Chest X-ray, AP view. Patient: 59 years old, sex M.
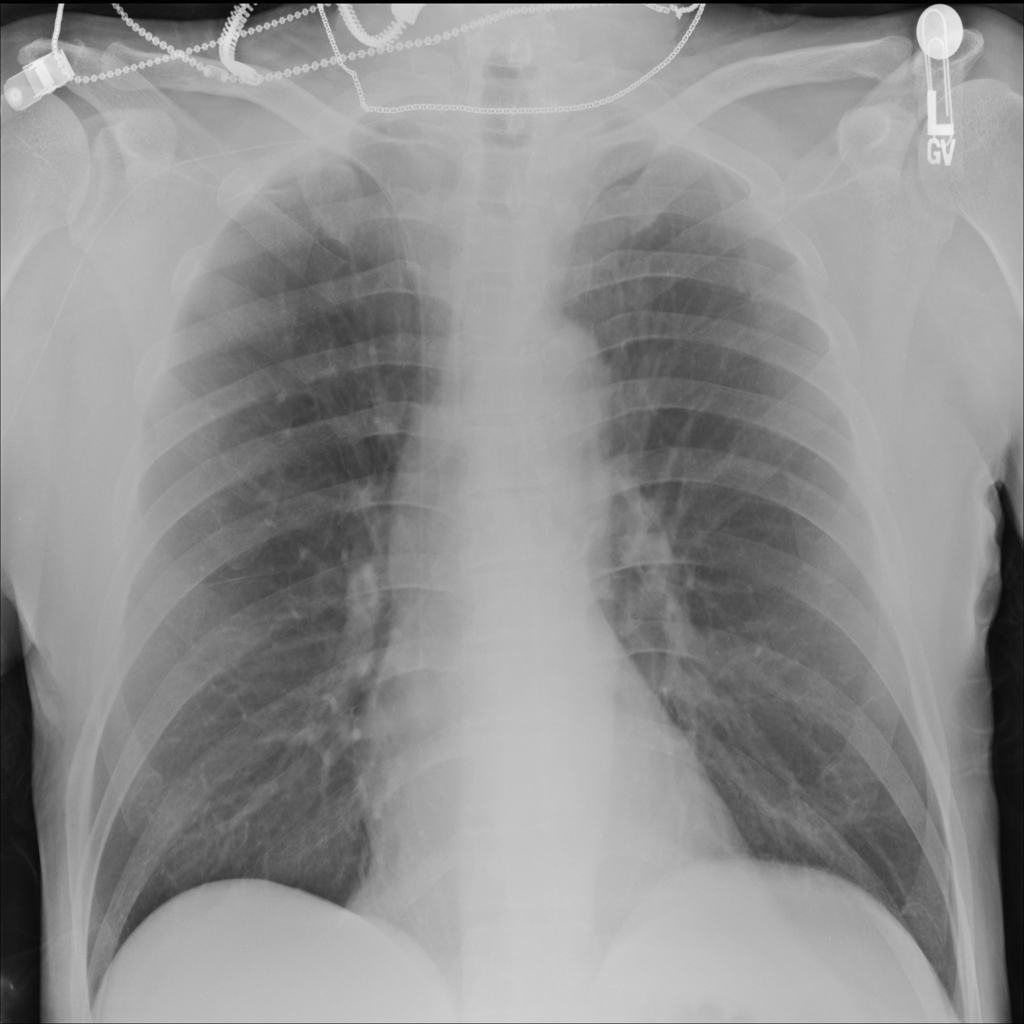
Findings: No Finding